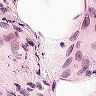
Metastatic tissue present: no